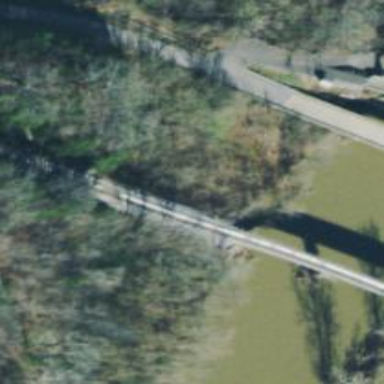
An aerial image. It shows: Railway bridge.